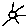
Label: sun